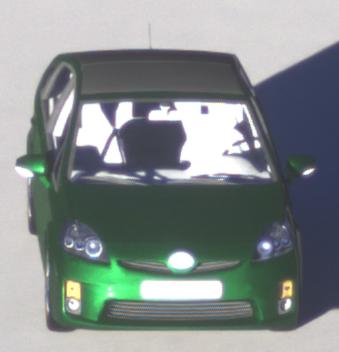
Make: Toyota
Model: Prius 1.5 Hybrid
Detailed model: Prius (HW2)
Model produced from: 2006/03
Model produced until: 2009/06
Doors: 5
Color: green
Road condition: dry road
Daytime: sunrise or sunset
Contrast: high contrast